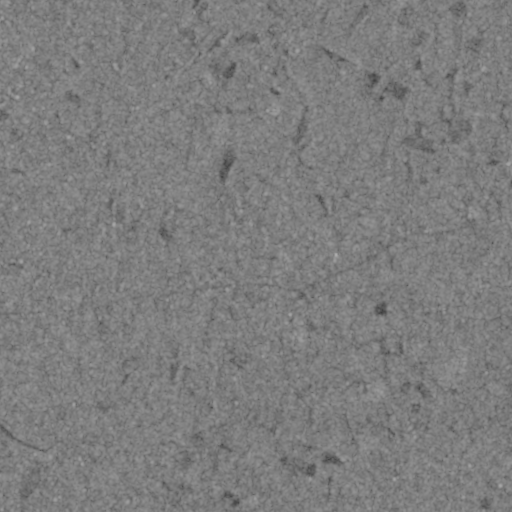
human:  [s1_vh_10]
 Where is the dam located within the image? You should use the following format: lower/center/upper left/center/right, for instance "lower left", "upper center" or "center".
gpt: The dam is located in the upper left of the image.
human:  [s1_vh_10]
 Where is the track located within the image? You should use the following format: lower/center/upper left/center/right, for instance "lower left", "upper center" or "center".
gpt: The track is located in the upper left of the image.
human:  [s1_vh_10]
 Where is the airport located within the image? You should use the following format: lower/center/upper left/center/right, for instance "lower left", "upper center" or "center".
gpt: There is no airport in the image.

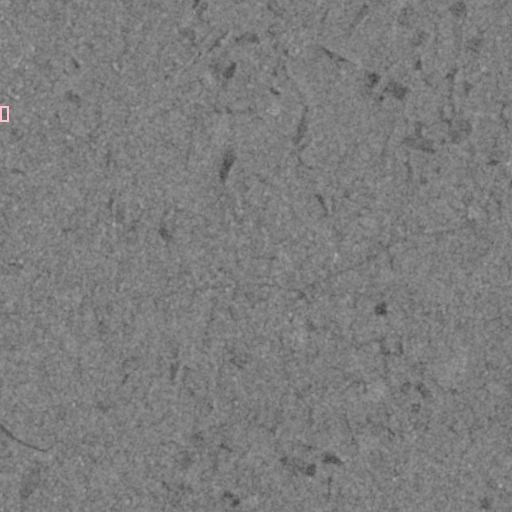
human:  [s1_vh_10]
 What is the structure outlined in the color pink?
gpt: The structure outlined in pink is a track.
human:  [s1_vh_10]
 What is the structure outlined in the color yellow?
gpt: There is no yellow outline.